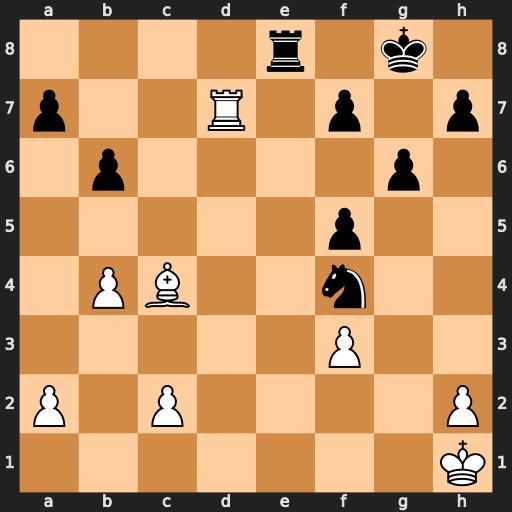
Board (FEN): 4r1k1/p2R1p1p/1p4p1/5p2/1PB2n2/5P2/P1P4P/7K
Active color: w
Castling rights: -
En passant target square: -
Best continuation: Bxf7+ Kf8 Bxe8